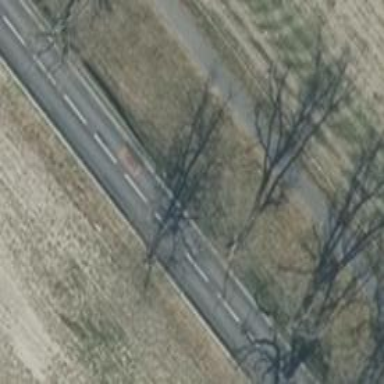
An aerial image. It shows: Row of deciduous broadleaved trees.